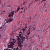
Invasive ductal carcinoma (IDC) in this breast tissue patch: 1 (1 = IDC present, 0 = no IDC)